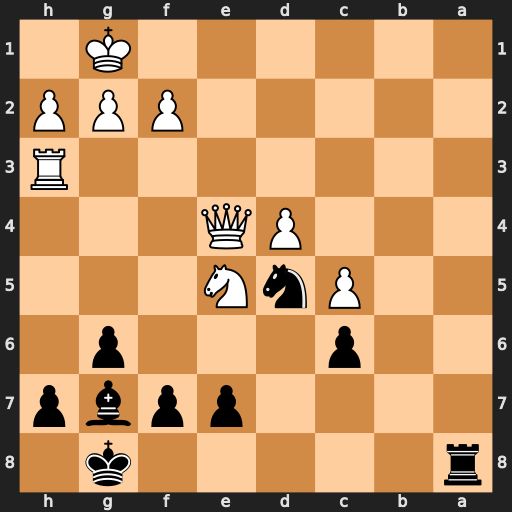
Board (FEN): r5k1/4ppbp/2p3p1/2PnN3/3PQ3/7R/5PPP/6K1
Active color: b
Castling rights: -
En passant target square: -
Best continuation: Ra1+ Qb1 Rxb1#